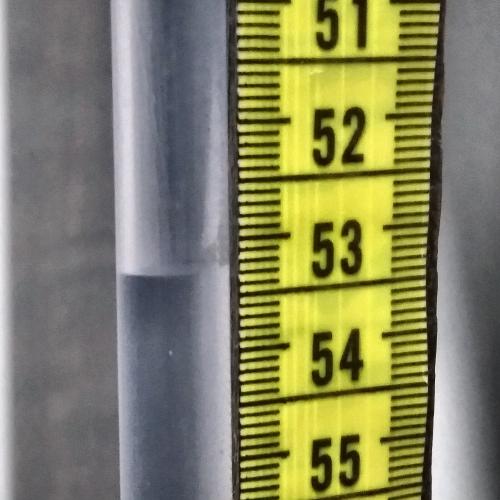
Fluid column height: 53.3 cm